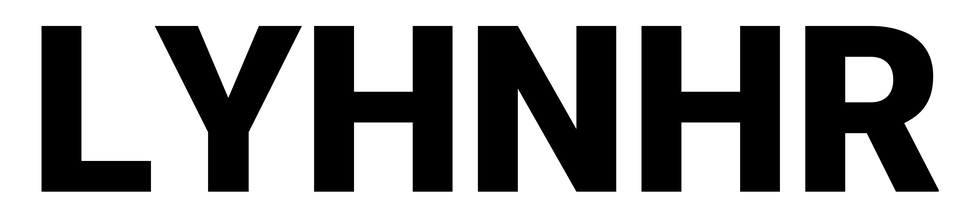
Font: Roboto_Black